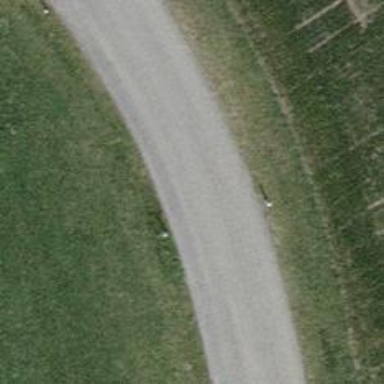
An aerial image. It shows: Asphalt road classified as tertiary.